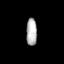
Tissue: prostate
Cell type: T cells
Senescence score: 0.7015
Nuclear area (px): 284
Mean DAPI intensity: 180.606